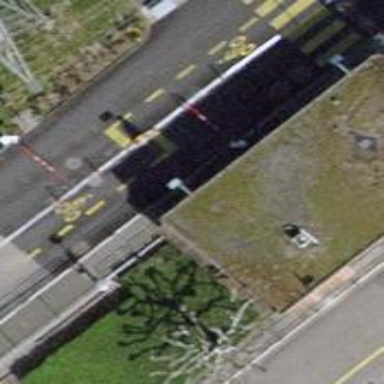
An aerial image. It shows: Lift gate barrier.